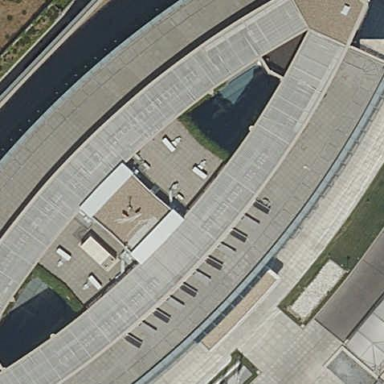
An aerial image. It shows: Building.